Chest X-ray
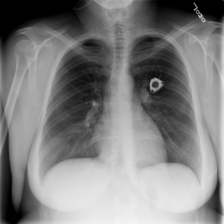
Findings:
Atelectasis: negative
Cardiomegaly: negative
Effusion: negative
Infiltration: negative
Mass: negative
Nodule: negative
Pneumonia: negative
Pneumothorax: negative
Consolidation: negative
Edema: negative
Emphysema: negative
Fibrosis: negative
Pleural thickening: negative
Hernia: negative